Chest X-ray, AP view. Patient: 68 years old, sex F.
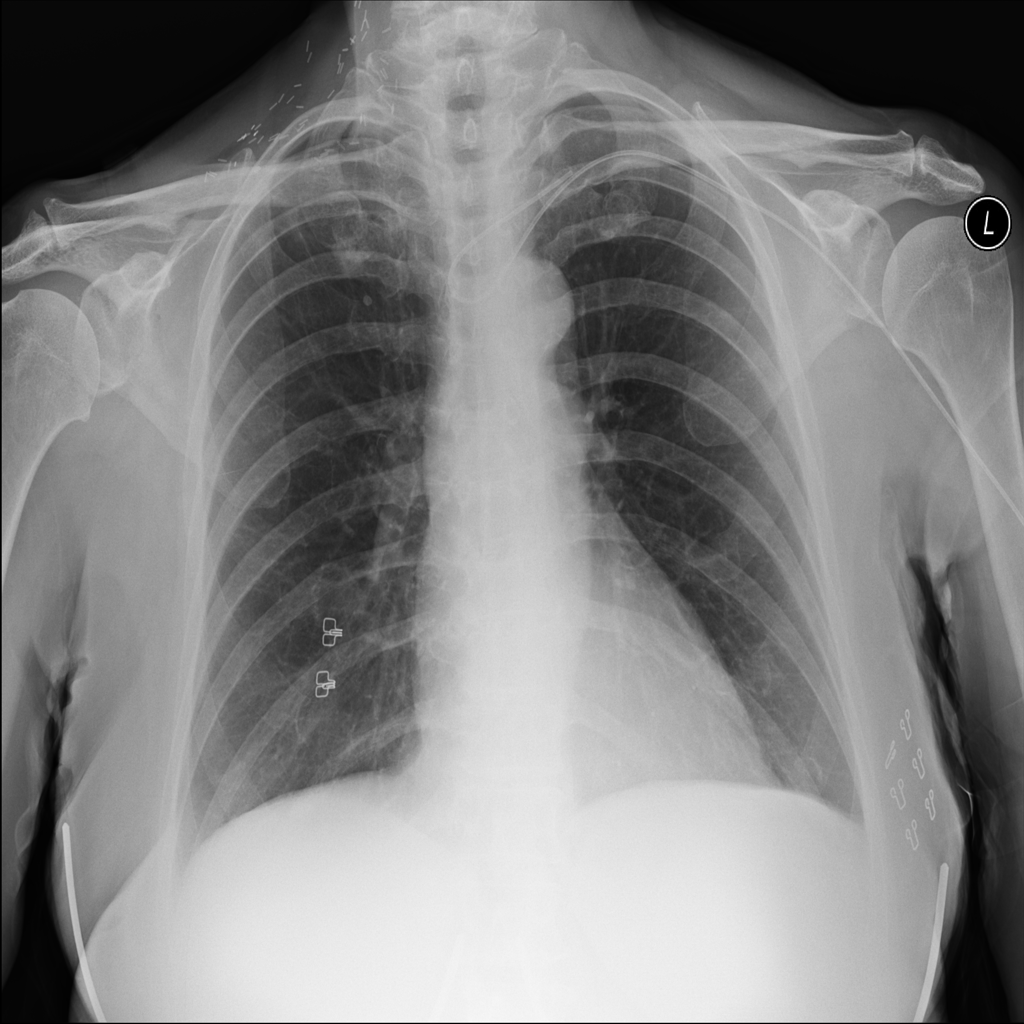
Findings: No Finding